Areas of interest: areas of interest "Driving School"
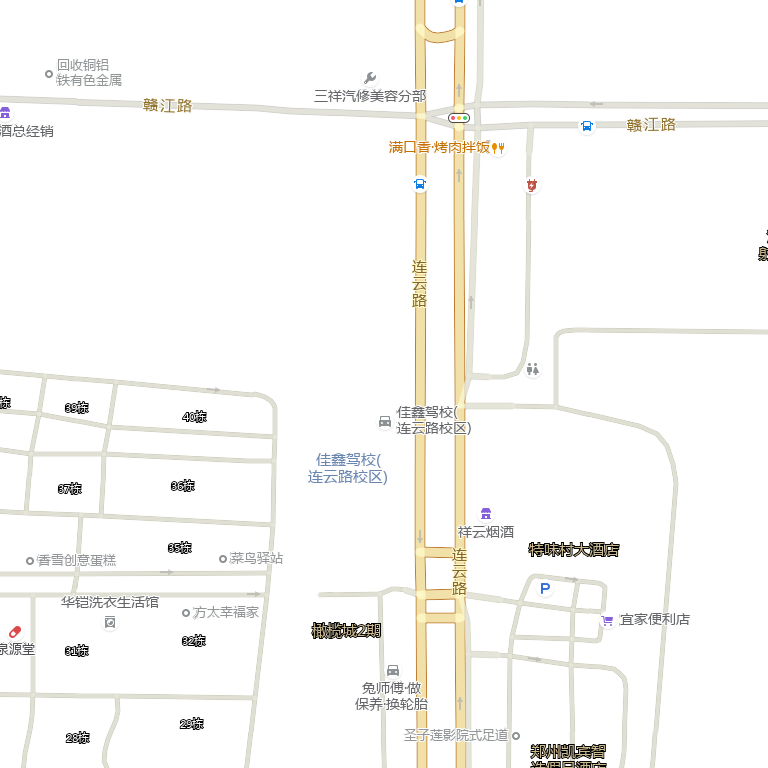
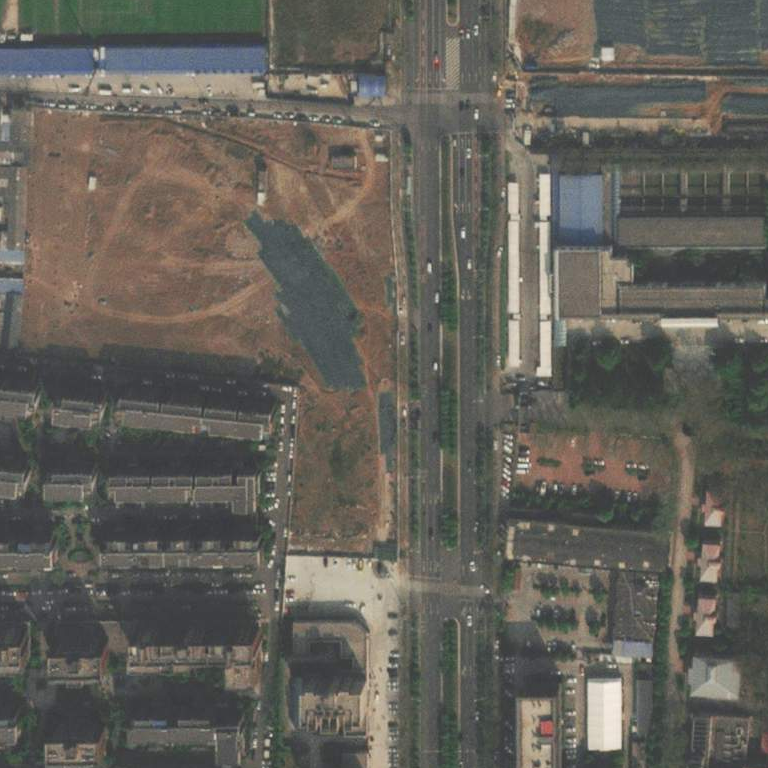